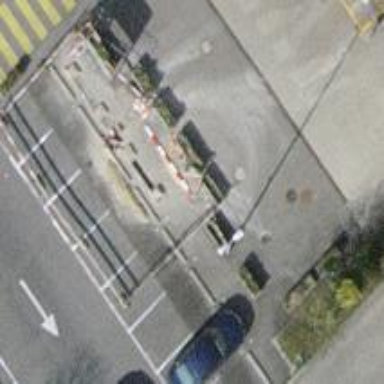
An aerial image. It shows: Charging station.